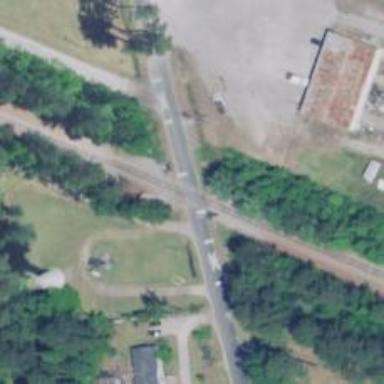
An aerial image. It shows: Level crossing along the railway.